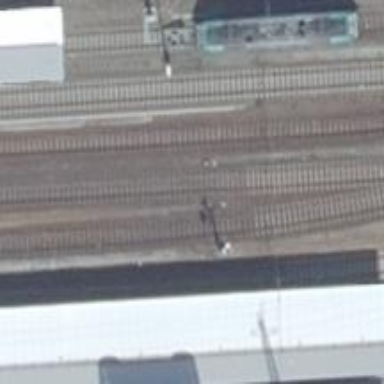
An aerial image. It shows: Railway signal.